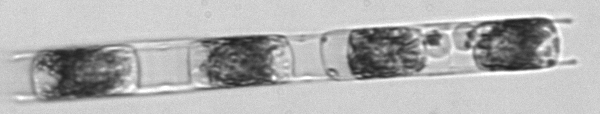
Label: Hemiaulus